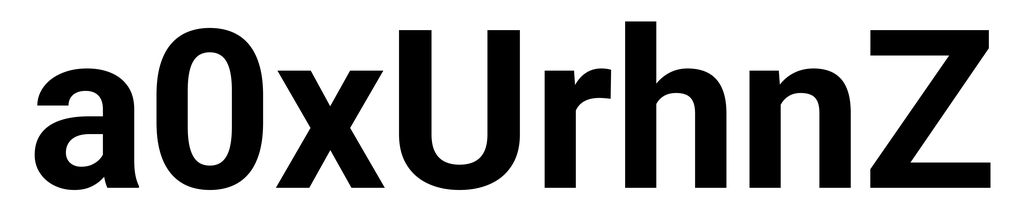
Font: Roboto_Bold